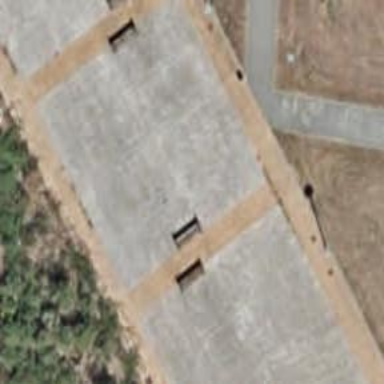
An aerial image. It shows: Bench for seating.